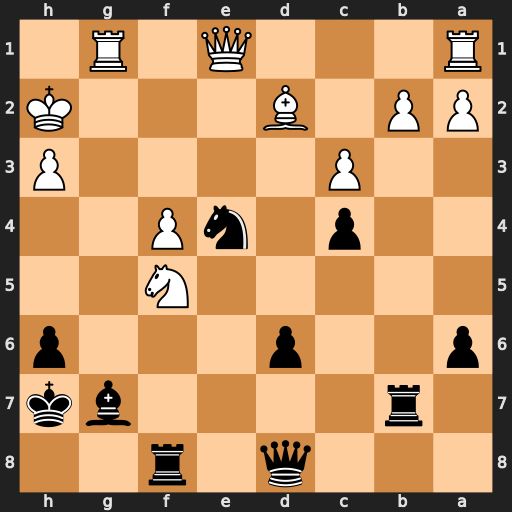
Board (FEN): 3q1r2/1r4bk/p2p3p/5N2/2p1nP2/2P4P/PP1B3K/R3Q1R1
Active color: b
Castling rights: -
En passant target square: -
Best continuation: Nxd2 Qxd2 Rxf5